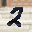
Label: 2